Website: apple
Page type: payment
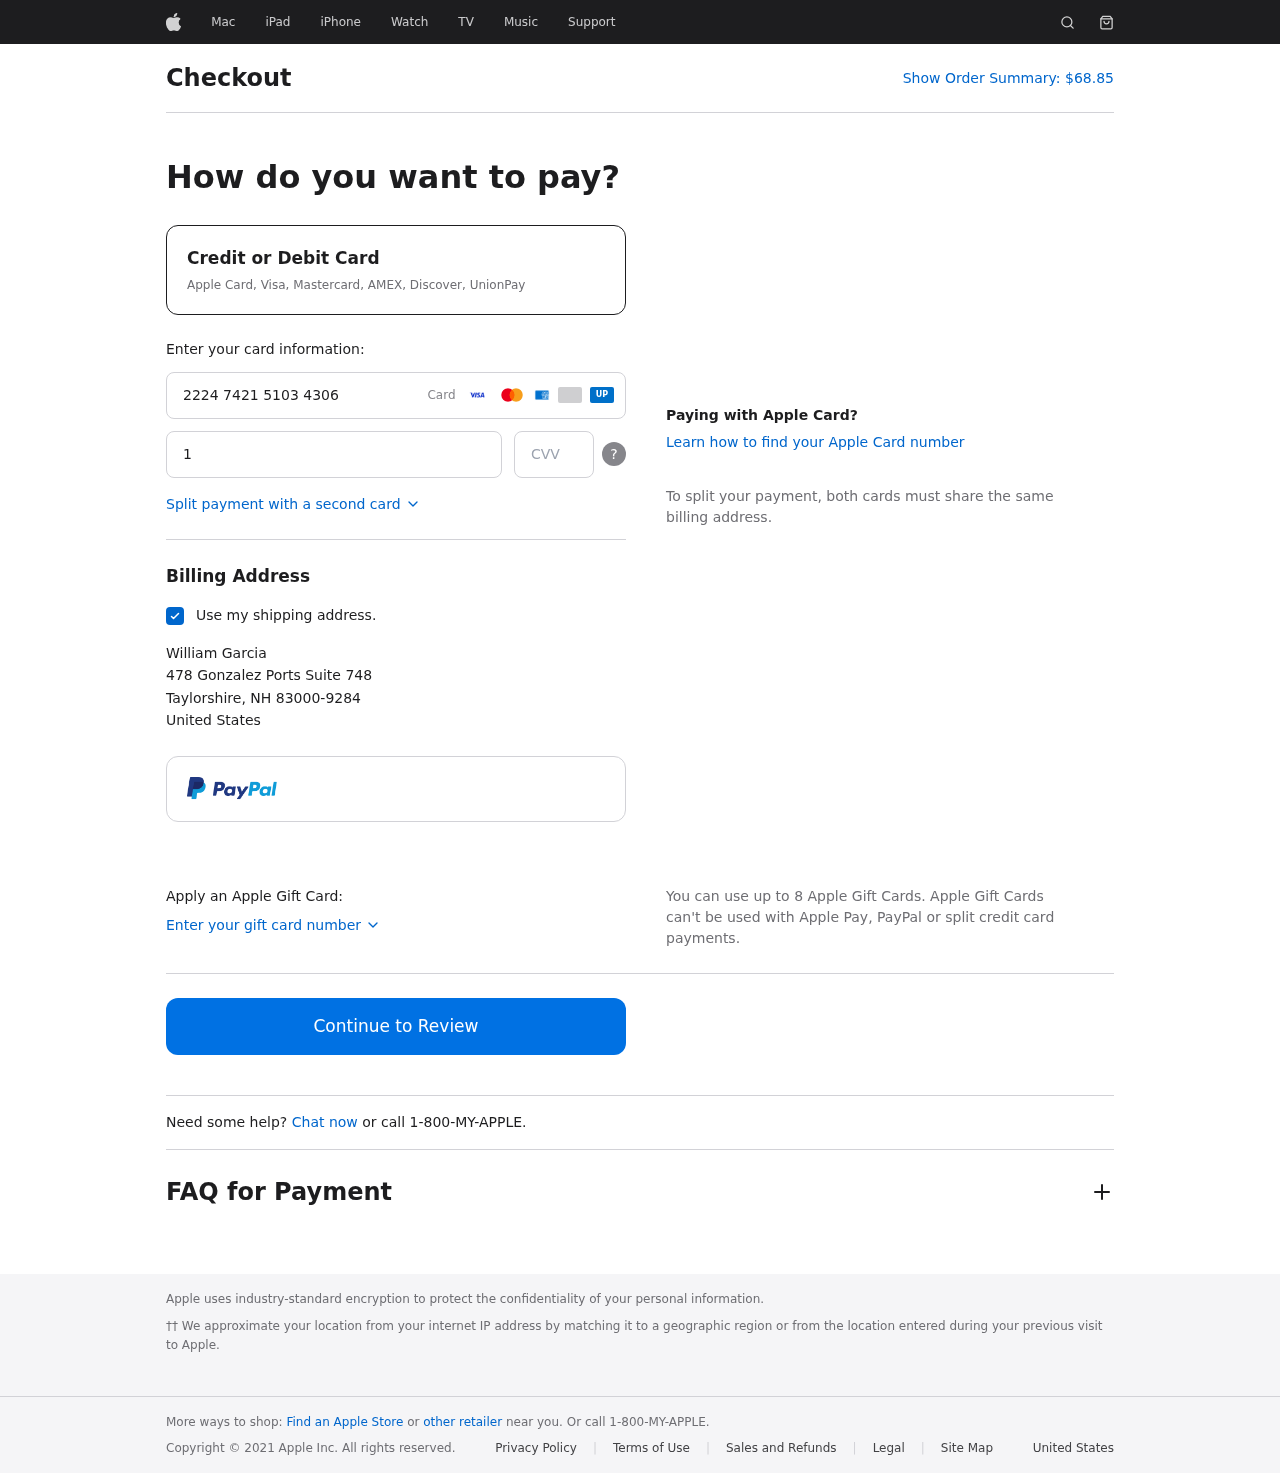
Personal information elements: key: PII_CARD_CVV
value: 927
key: PII_CARD_EXPIRY
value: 12/29
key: PII_CARD_NUMBER
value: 2224 7421 5103 4306
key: PII_CITY
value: Taylorshire
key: PII_COUNTRY
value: United States
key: PII_FULLNAME
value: William Garcia
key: PII_POSTCODE_FULL
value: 83000-9284
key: PII_STATE_ABBR
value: NH
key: PII_STREET
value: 478 Gonzalez Ports Suite 748
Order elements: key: ORDER_TOTAL
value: $68.85